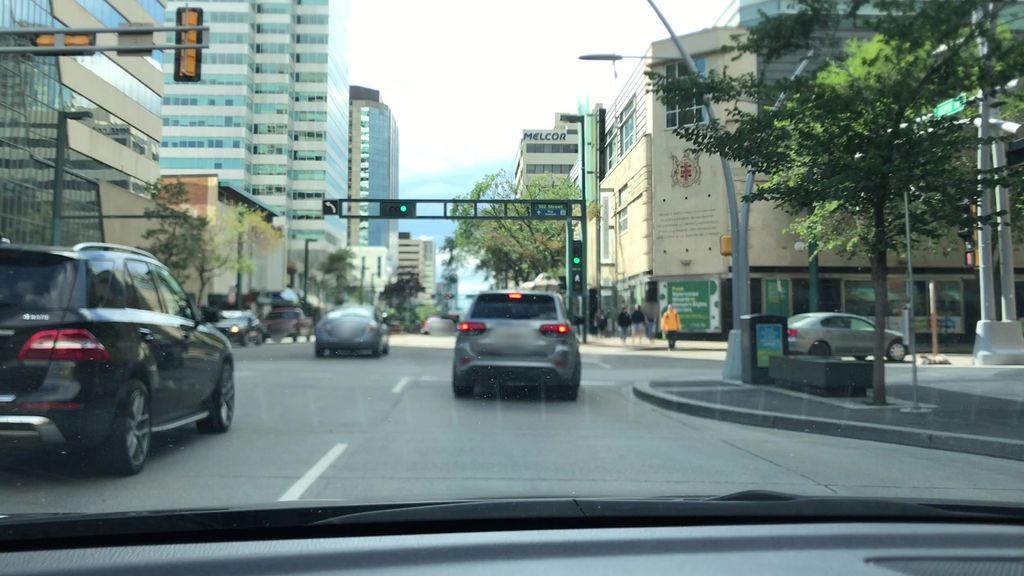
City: edmonton